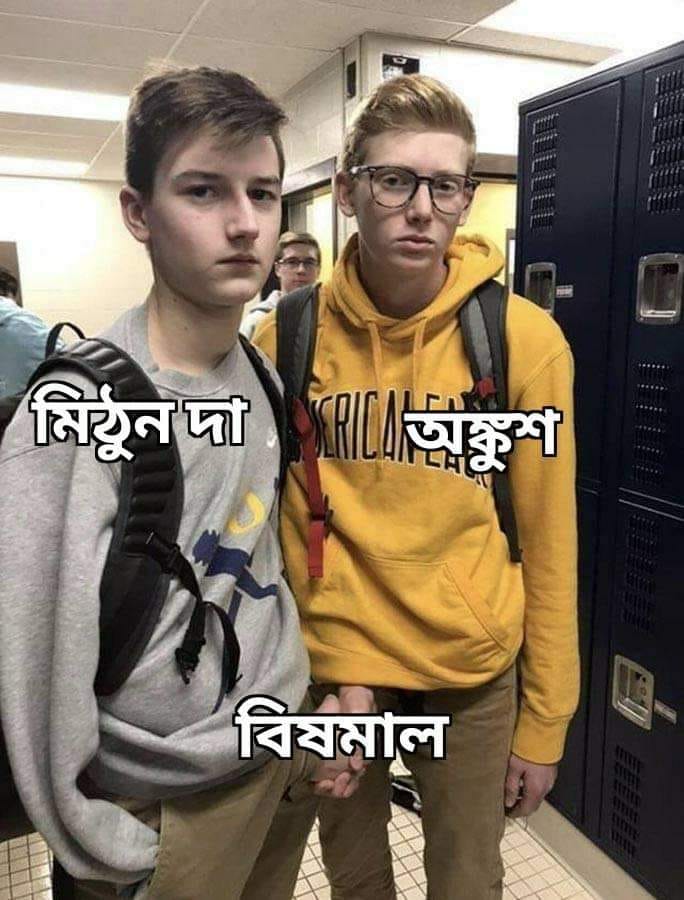
Caption: মিঠুন দা   অঙ্কশ  বিষমাল
Label: non-hate